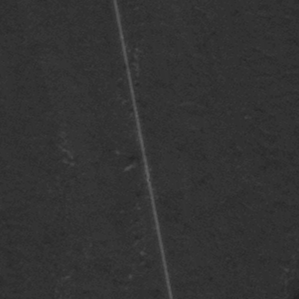
Label: frost